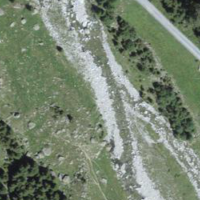
EUNIS habitat code: 26
Species observed at this site:
Anas platyrhynchos